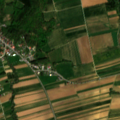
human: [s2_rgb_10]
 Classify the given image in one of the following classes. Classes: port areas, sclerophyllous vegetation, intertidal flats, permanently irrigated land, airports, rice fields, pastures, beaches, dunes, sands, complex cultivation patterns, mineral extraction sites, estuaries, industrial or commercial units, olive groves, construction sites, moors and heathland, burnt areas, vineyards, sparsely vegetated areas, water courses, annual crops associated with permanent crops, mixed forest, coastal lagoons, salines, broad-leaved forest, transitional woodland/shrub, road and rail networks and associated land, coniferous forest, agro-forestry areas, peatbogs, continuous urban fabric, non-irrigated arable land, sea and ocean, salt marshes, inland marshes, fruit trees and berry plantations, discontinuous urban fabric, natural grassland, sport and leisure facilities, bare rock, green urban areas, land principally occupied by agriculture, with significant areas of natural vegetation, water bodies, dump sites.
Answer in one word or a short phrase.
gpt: discontinuous urban fabric, non-irrigated arable land, broad-leaved forest, mixed forest